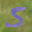
Label: 5